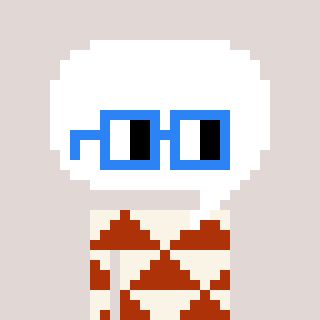
a pixel art character with square blue glasses, a speech bubble-shaped head and a hotbrown-colored body on a warm background